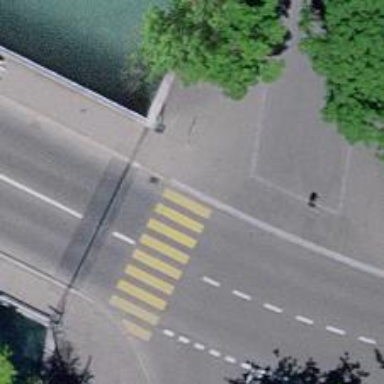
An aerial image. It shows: Kerb serving as barrier.